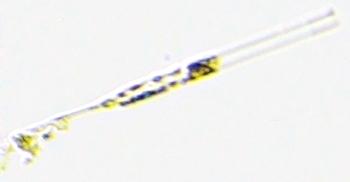
Label: Rhizosolenia